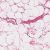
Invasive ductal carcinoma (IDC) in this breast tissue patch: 0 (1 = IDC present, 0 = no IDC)